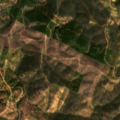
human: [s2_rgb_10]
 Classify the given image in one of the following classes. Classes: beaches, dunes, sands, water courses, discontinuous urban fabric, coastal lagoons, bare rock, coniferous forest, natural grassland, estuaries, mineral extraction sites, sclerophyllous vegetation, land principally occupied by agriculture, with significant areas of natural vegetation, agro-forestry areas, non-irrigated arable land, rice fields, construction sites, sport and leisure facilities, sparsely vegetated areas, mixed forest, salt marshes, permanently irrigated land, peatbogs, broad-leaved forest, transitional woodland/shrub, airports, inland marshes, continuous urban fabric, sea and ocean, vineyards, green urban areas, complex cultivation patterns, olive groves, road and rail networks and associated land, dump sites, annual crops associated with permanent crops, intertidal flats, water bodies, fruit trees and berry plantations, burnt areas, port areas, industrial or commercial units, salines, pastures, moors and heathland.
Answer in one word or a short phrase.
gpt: coniferous forest, sclerophyllous vegetation, transitional woodland/shrub